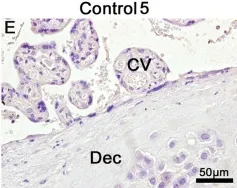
Detection of viral antigens. And NS1 Representative images of control placentae (A,E,I) showing the absence of reactivity for the antigens and genome of ZIKV.
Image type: pathology (immunostaining)